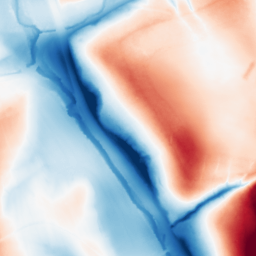
Category: classical
Decomposition family: gaussian_anisotropic
Decomposition parameters: sigma_x: 50
sigma_y: 2
Upsampling method: cubic_mitchell
Upsampling parameters: scale: 4
Upsampling scale: 4